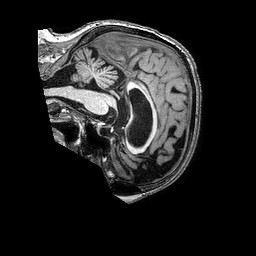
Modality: T1w
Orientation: sagittal
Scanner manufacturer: philips
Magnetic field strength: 3 T
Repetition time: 0.00682 s
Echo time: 0.003132 s